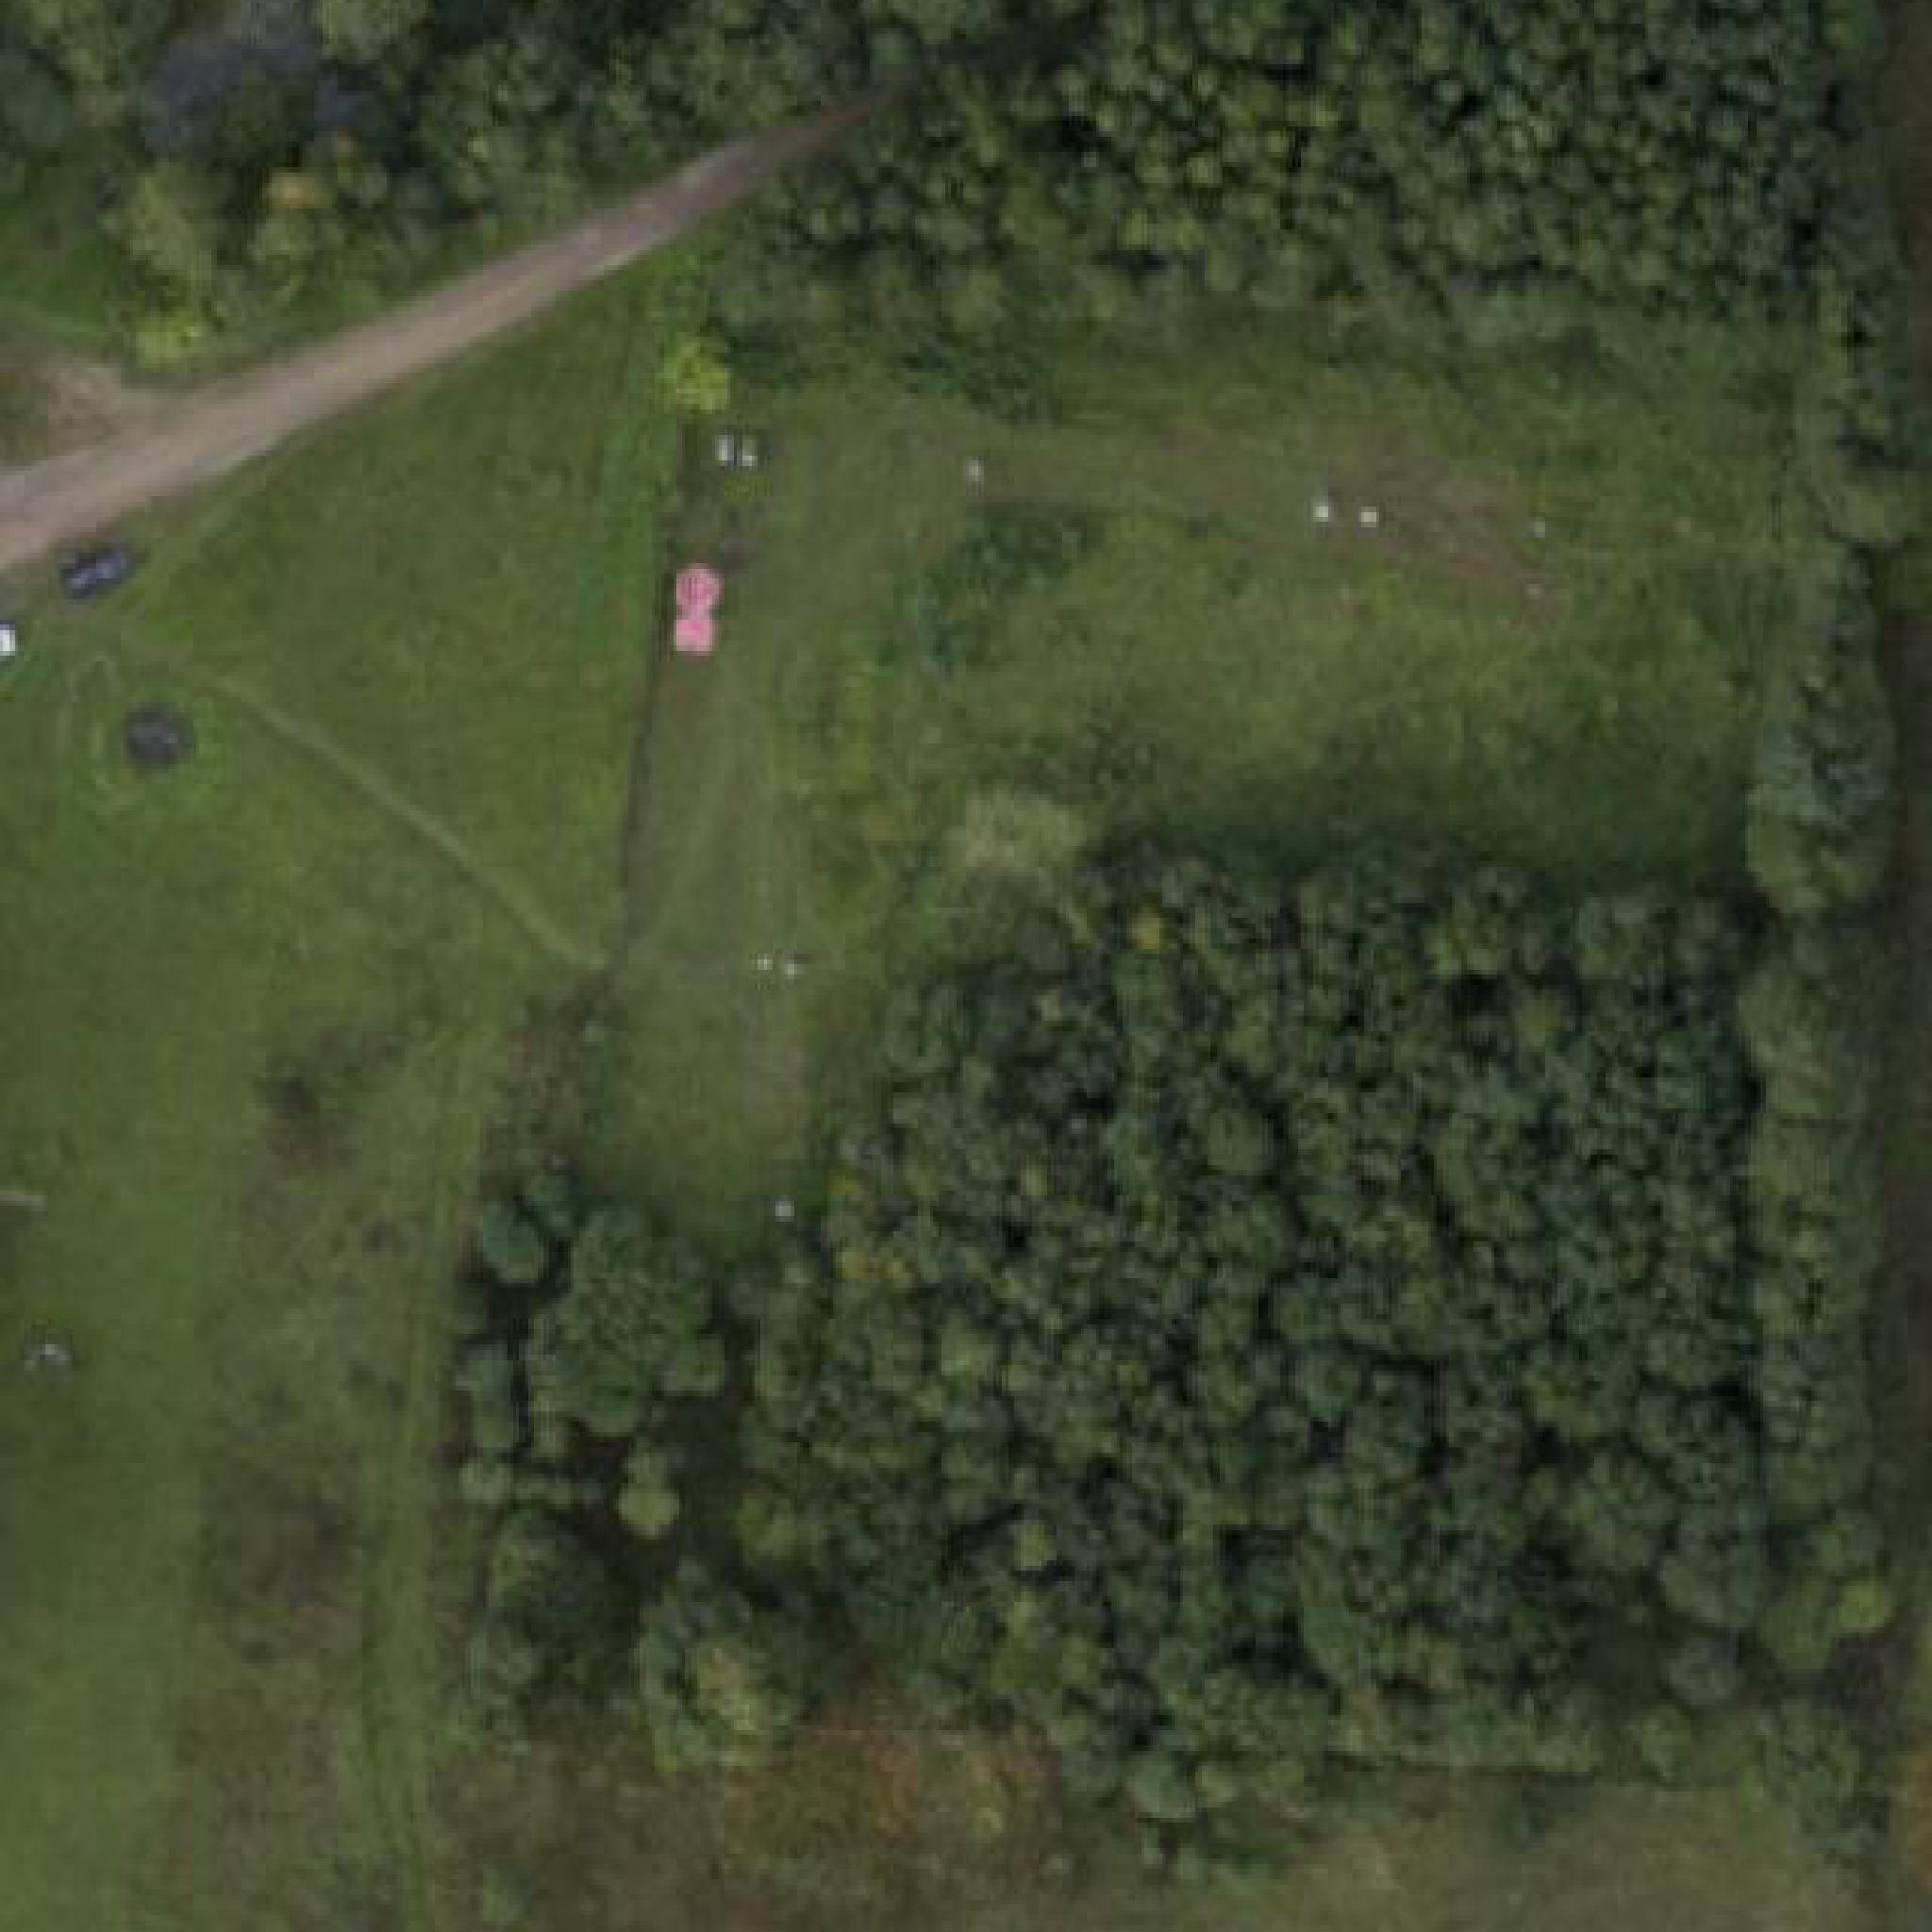
Biome: Sarmatic mixed forests